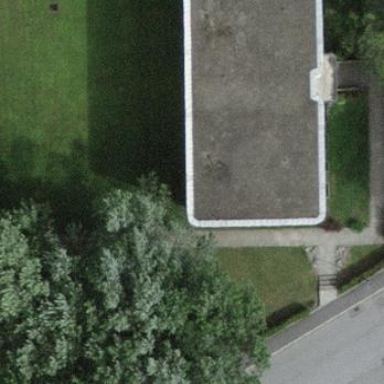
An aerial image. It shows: Part of building.